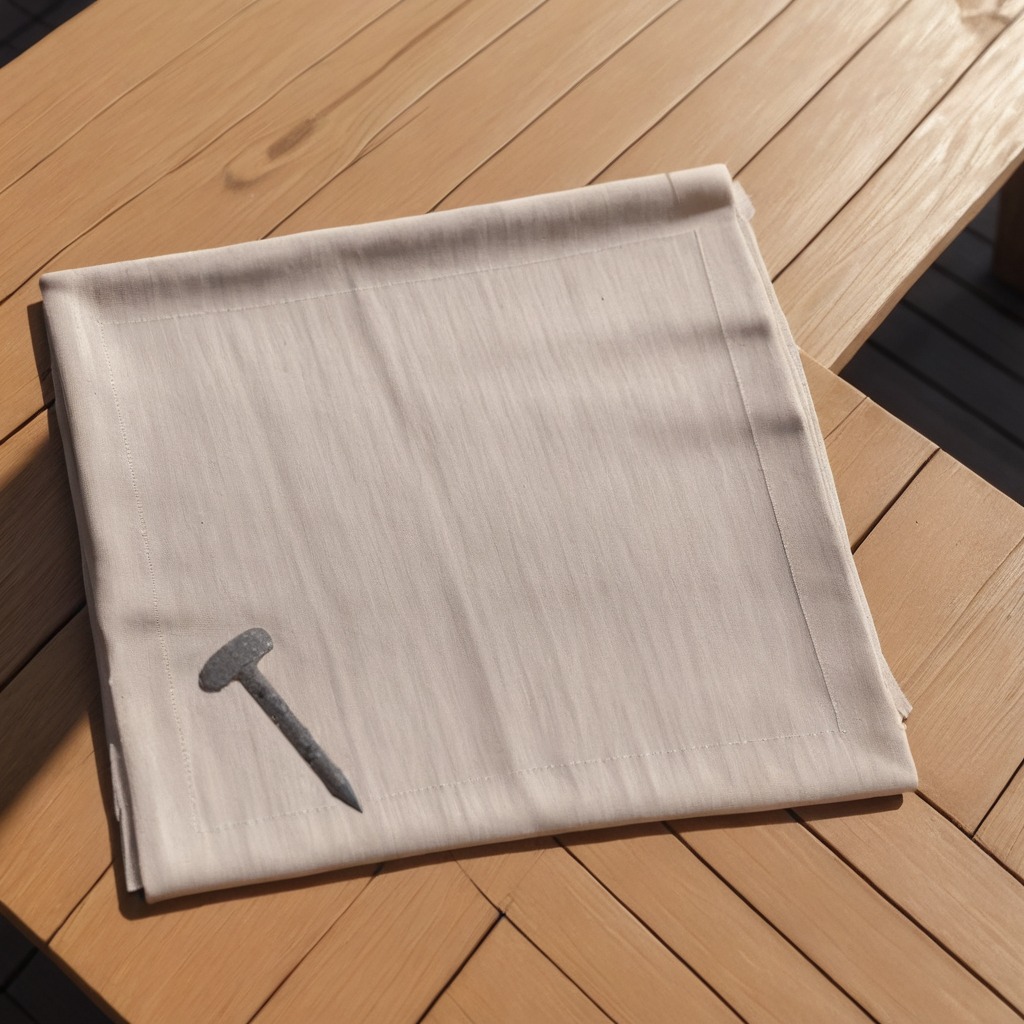
A nail is lying on the wooden table in the outdoor workshop.